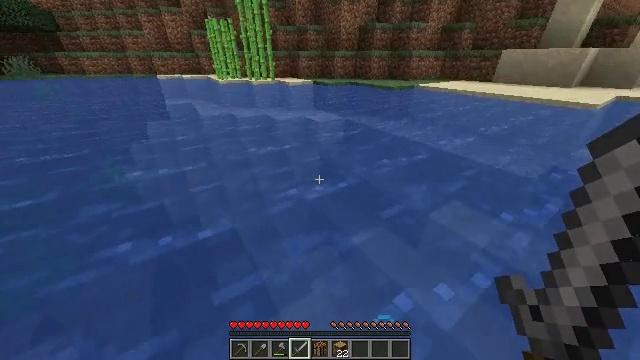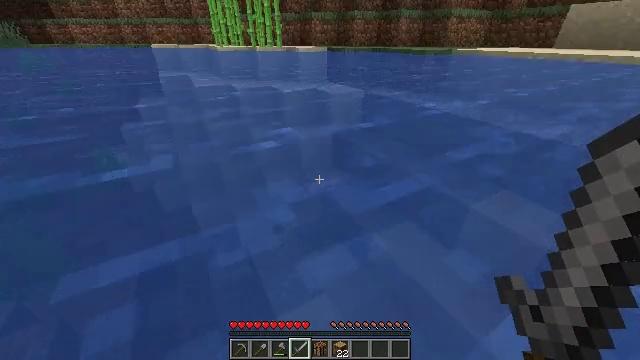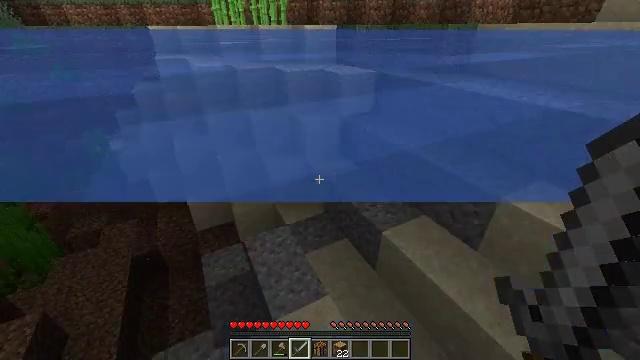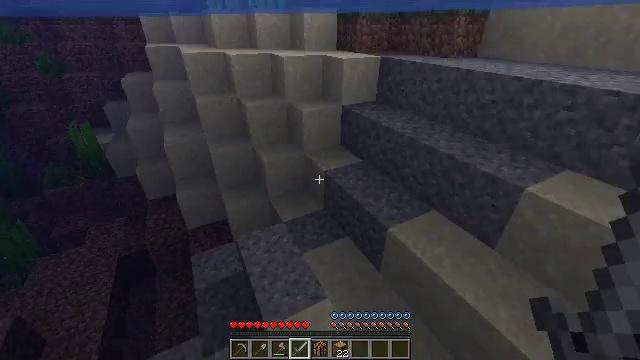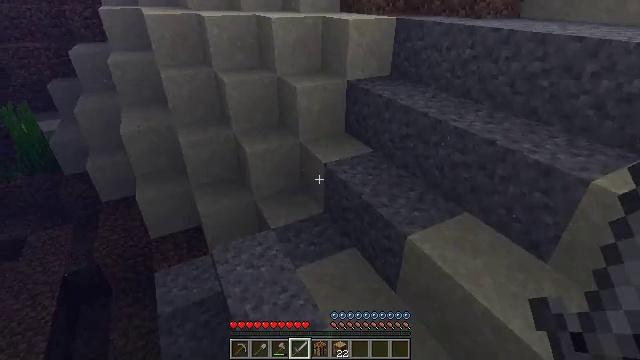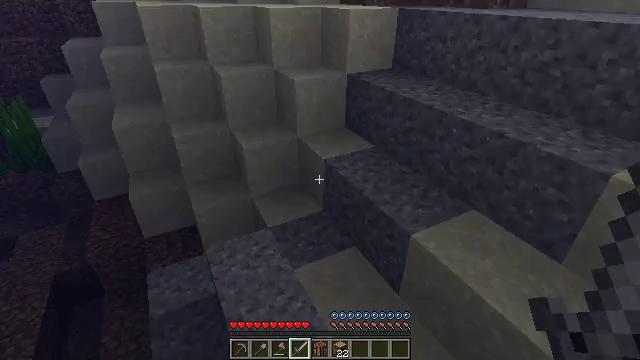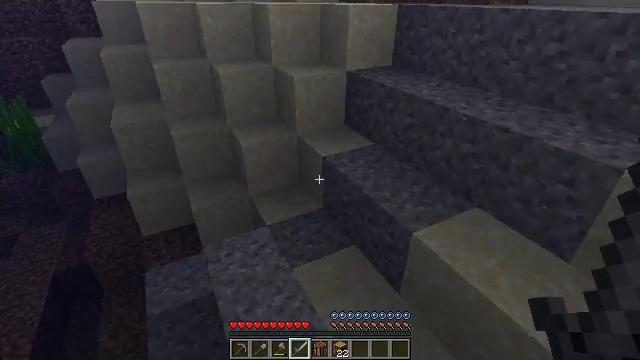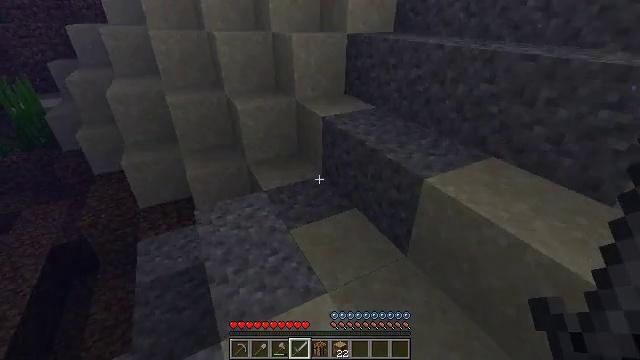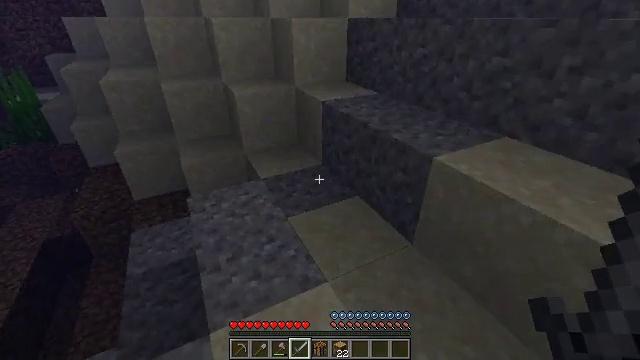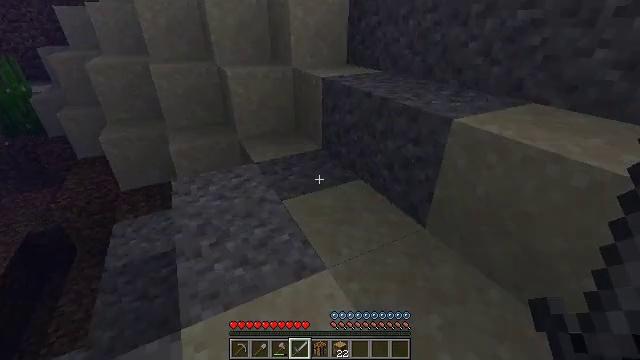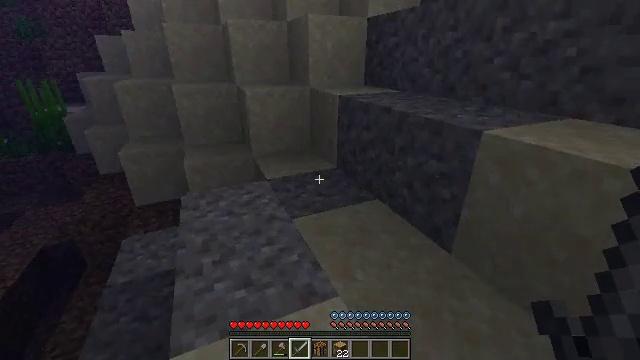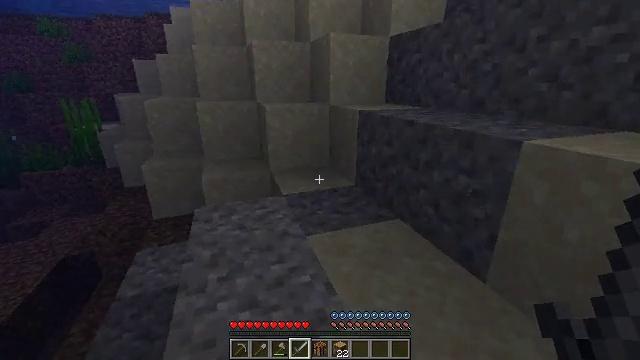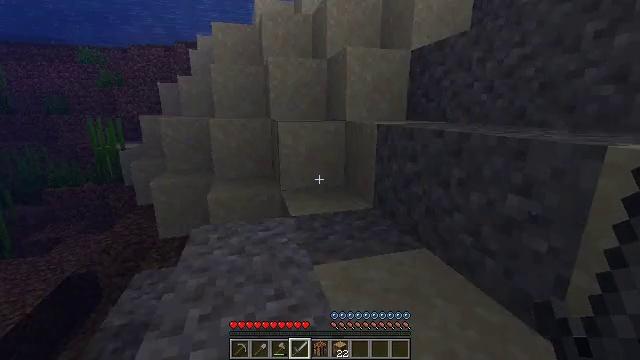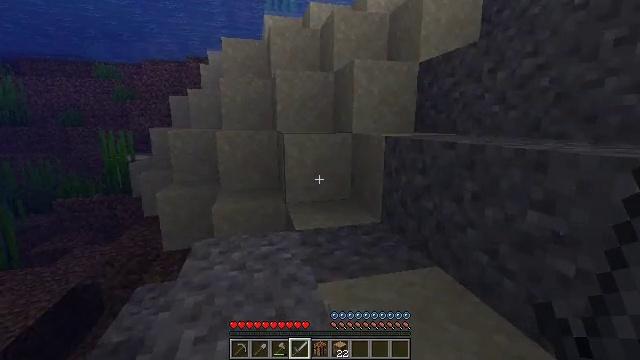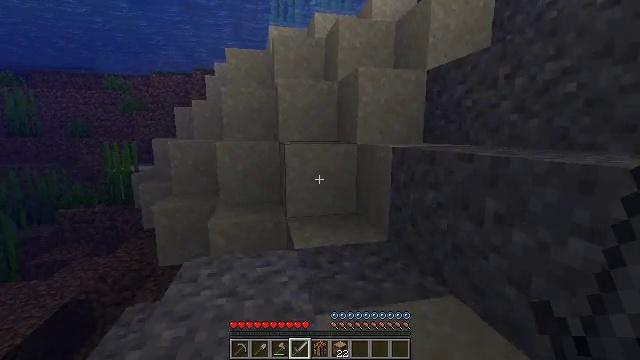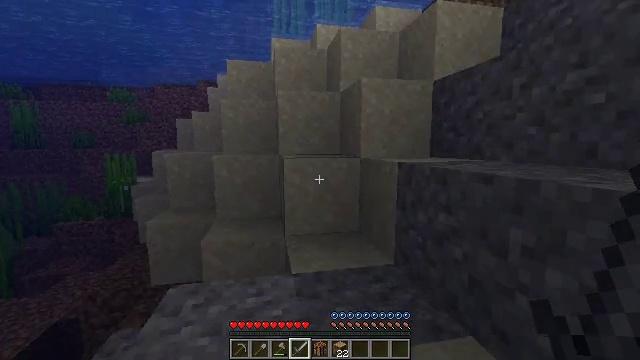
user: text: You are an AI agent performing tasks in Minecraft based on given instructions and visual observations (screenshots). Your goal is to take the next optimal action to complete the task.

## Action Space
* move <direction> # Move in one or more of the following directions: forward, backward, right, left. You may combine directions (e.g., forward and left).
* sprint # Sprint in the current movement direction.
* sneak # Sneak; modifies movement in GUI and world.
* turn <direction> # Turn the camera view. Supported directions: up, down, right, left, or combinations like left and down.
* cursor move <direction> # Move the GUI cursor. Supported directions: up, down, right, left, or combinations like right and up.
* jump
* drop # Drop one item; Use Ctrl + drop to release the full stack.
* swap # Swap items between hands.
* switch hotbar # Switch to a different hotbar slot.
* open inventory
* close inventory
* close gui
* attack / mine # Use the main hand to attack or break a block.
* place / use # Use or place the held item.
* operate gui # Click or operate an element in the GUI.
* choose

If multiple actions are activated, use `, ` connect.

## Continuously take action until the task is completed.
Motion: motion action
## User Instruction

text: Gather sweet berries from the bush.
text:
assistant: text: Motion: move forward, sprint, turn left and down
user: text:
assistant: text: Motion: move forward, sprint, turn left
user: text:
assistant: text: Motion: move forward, sprint
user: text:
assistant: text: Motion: move forward, sprint
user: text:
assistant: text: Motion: move forward, sprint
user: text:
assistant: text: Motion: move forward, sprint
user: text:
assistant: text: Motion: move forward, sprint
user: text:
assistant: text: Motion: move forward, sprint
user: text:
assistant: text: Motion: move forward, sprint
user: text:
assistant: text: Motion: move forward, sprint, turn left and up, jump
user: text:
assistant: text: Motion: move forward, sprint, turn left and up, jump
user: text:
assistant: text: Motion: move forward, sprint, turn left and up, jump
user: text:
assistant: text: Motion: move forward, sprint, turn left and up, jump
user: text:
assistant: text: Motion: move forward, sprint, turn left and up, jump
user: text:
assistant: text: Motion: move forward, sprint, turn up, jump
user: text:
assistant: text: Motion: move forward, sprint, turn left and up, jump
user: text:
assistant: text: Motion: move forward, sprint, turn up, jump
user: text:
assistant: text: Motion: move forward, sprint, turn up, jump
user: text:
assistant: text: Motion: move forward, sprint, turn up, jump
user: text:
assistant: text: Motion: move forward, sprint, jump
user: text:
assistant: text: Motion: move forward, sprint, jump
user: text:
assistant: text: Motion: move forward, sprint, jump
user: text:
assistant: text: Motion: move forward, sprint, jump
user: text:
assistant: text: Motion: move forward, sprint, jump
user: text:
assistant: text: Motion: move forward, sprint, jump
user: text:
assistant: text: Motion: move forward, sprint, jump
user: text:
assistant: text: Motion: move forward, sprint, jump
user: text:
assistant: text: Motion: move forward, sprint, jump
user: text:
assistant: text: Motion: move forward, sprint, jump
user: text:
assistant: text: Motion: move forward, sprint, jump